Question: i was wondering how can i change the iAd black background image ?

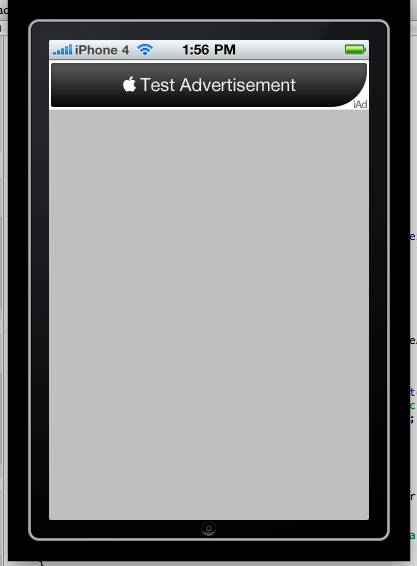
Answer: You can't in a standard iPhone application run in the Simulator. This is simply a test advertisement that Apple served to your application.
If you wish to try out other iAd designs that you are building, you need to grab the iAd JS framework from the iOS Dev Center. This will install an iAd Tester application in the Simulator which allows you to test iAd builds.